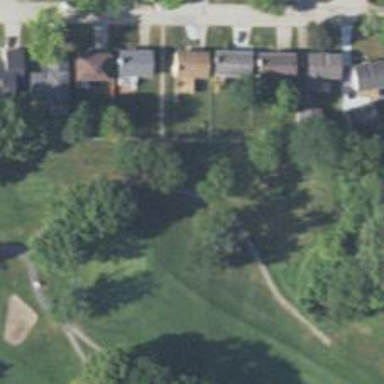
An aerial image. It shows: Path for both road and golf.